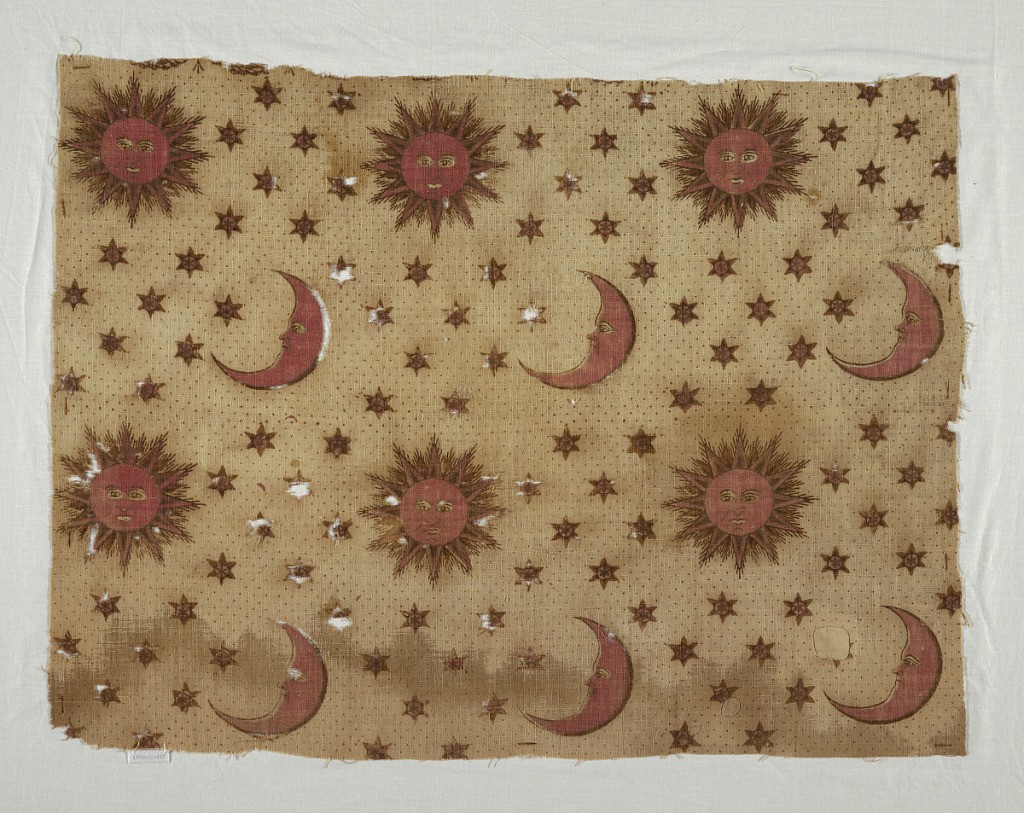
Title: Textile
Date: ca. 1800
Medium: cotton Technique: block printed on plain weave
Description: Rows of images of  the Sun and the Moon on a field of stars. In black brown and red on off-white.